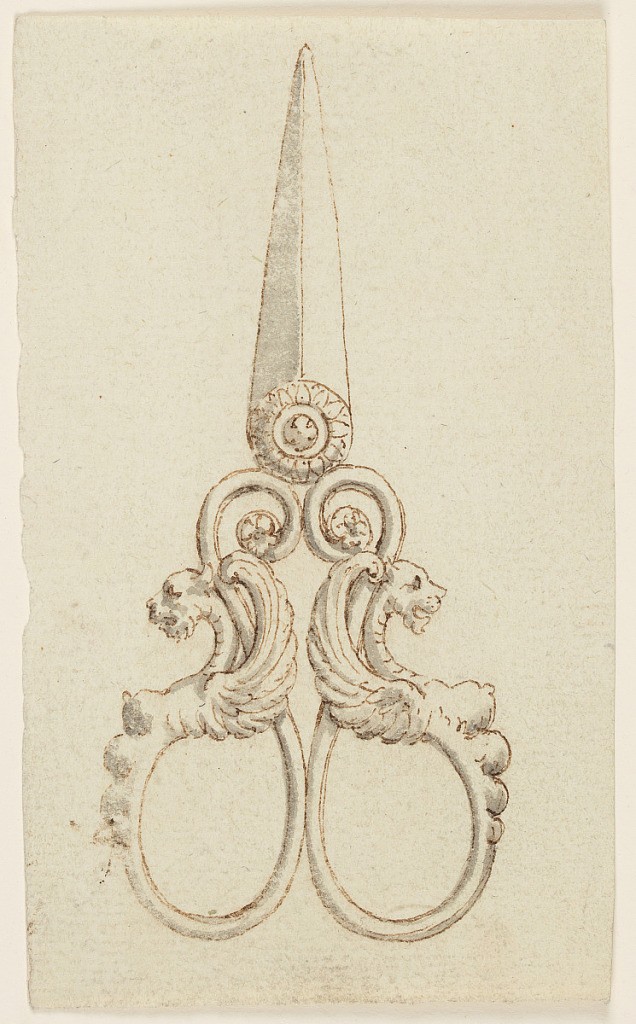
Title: Pair of Scissors with Sphinx-shaped Handles
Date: probably 17th century
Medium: Pen and brown ink, brush and gray wash on laid paper
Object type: Drawing
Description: Vertical rectangle showing a design for a pair of scissors with handles formed by half-figures of lion-headed sphinxes, facing in opposite directions.